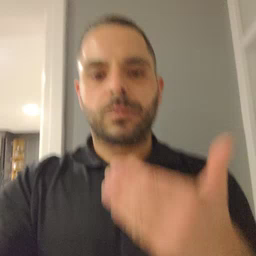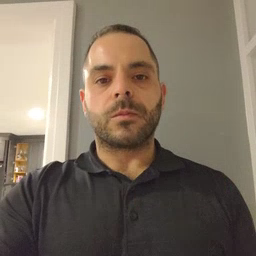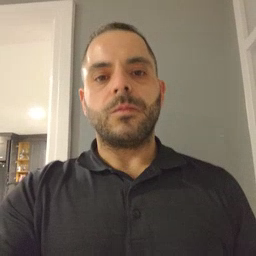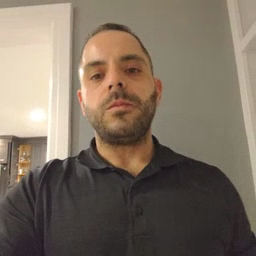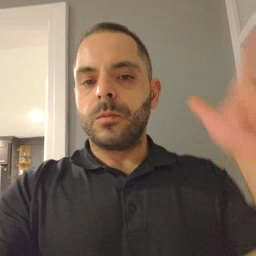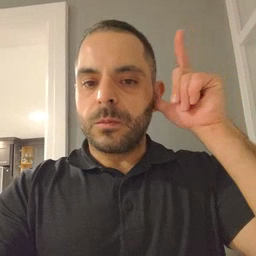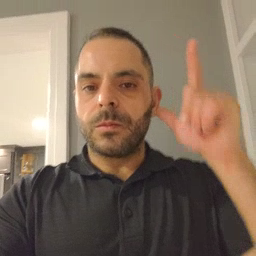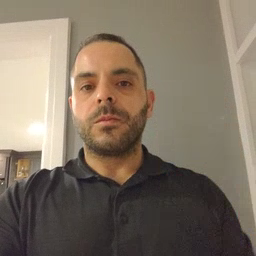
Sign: listen